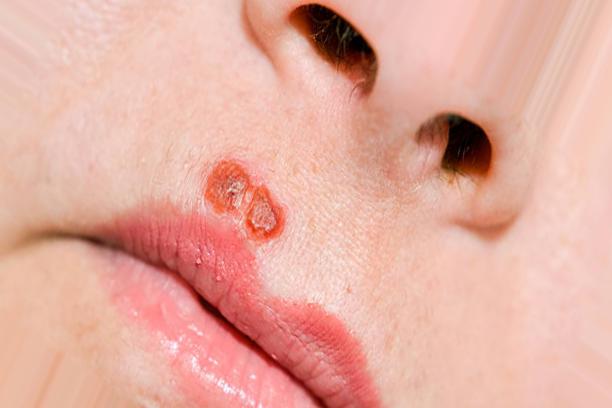
Condition: Mouth Ulcer